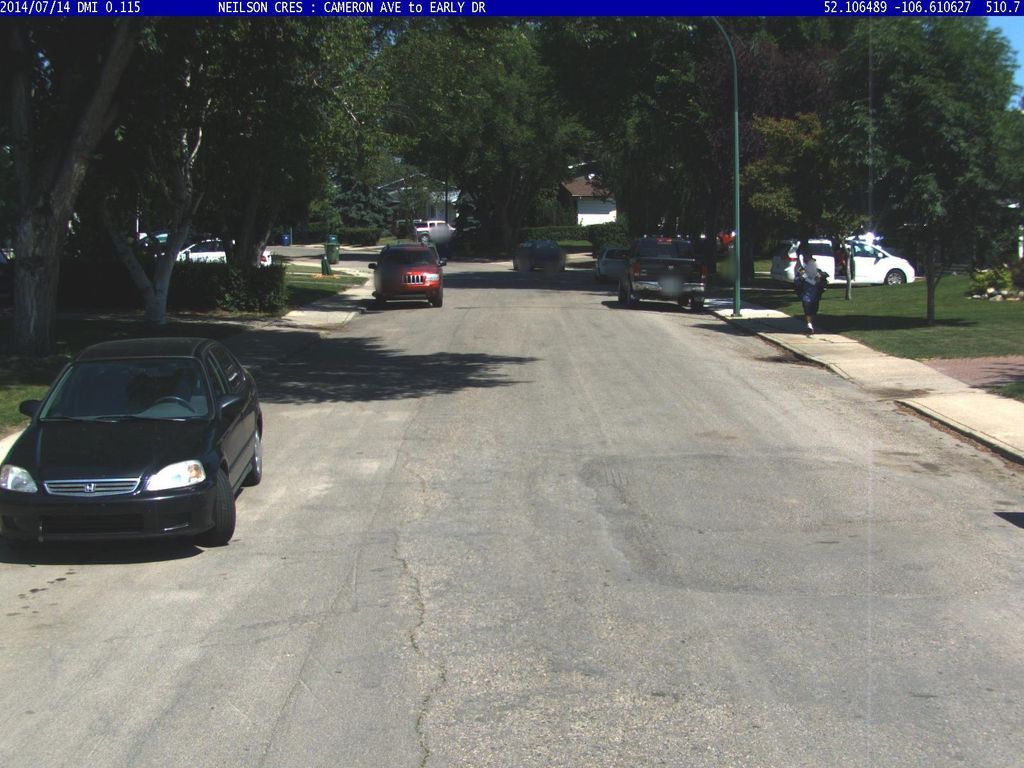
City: saskatoon